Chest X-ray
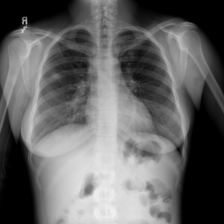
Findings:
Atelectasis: negative
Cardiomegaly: negative
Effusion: negative
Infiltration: negative
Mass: negative
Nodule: positive
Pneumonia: negative
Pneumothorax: negative
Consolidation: negative
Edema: negative
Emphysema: negative
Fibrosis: negative
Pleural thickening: negative
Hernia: negative